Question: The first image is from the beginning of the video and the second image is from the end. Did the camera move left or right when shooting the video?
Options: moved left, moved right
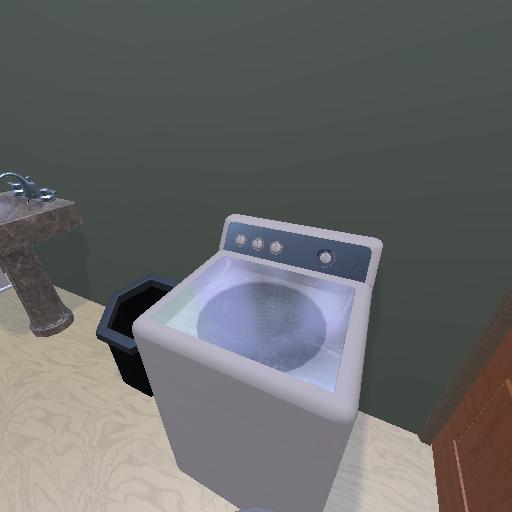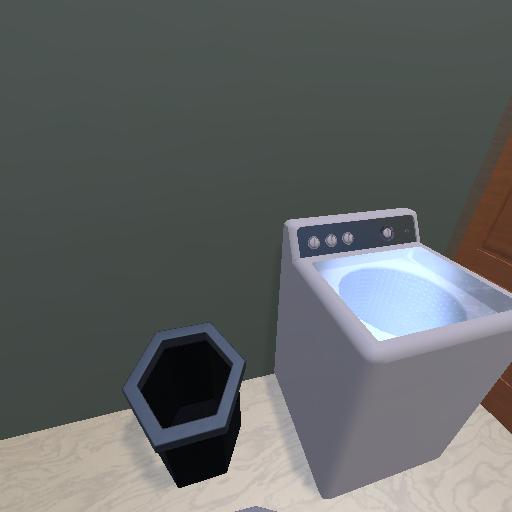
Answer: moved left